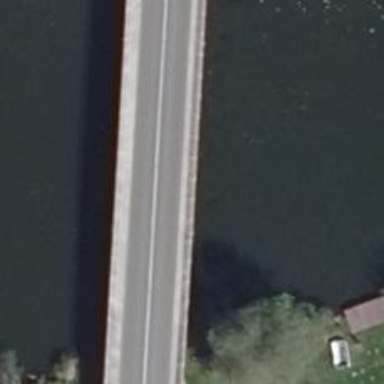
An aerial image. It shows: There is bridge in the image.